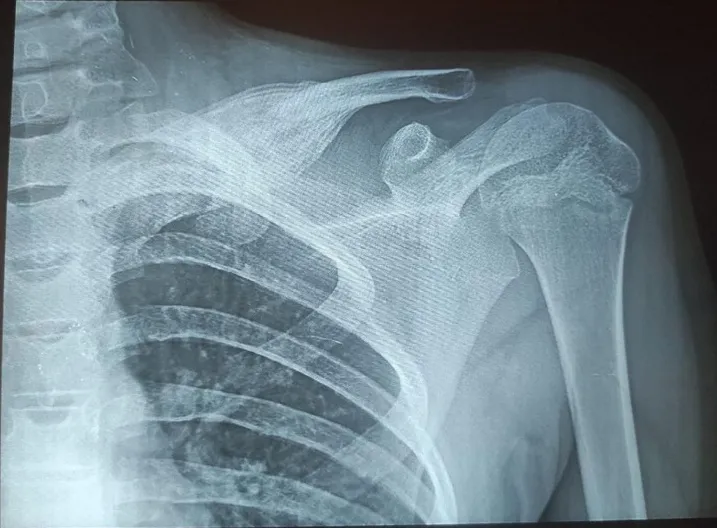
anteroposterior control shoulder X-ray: periosteal clavicle apposition with "onion bulb" shape lesion.
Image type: radiology (x_ray)